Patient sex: M
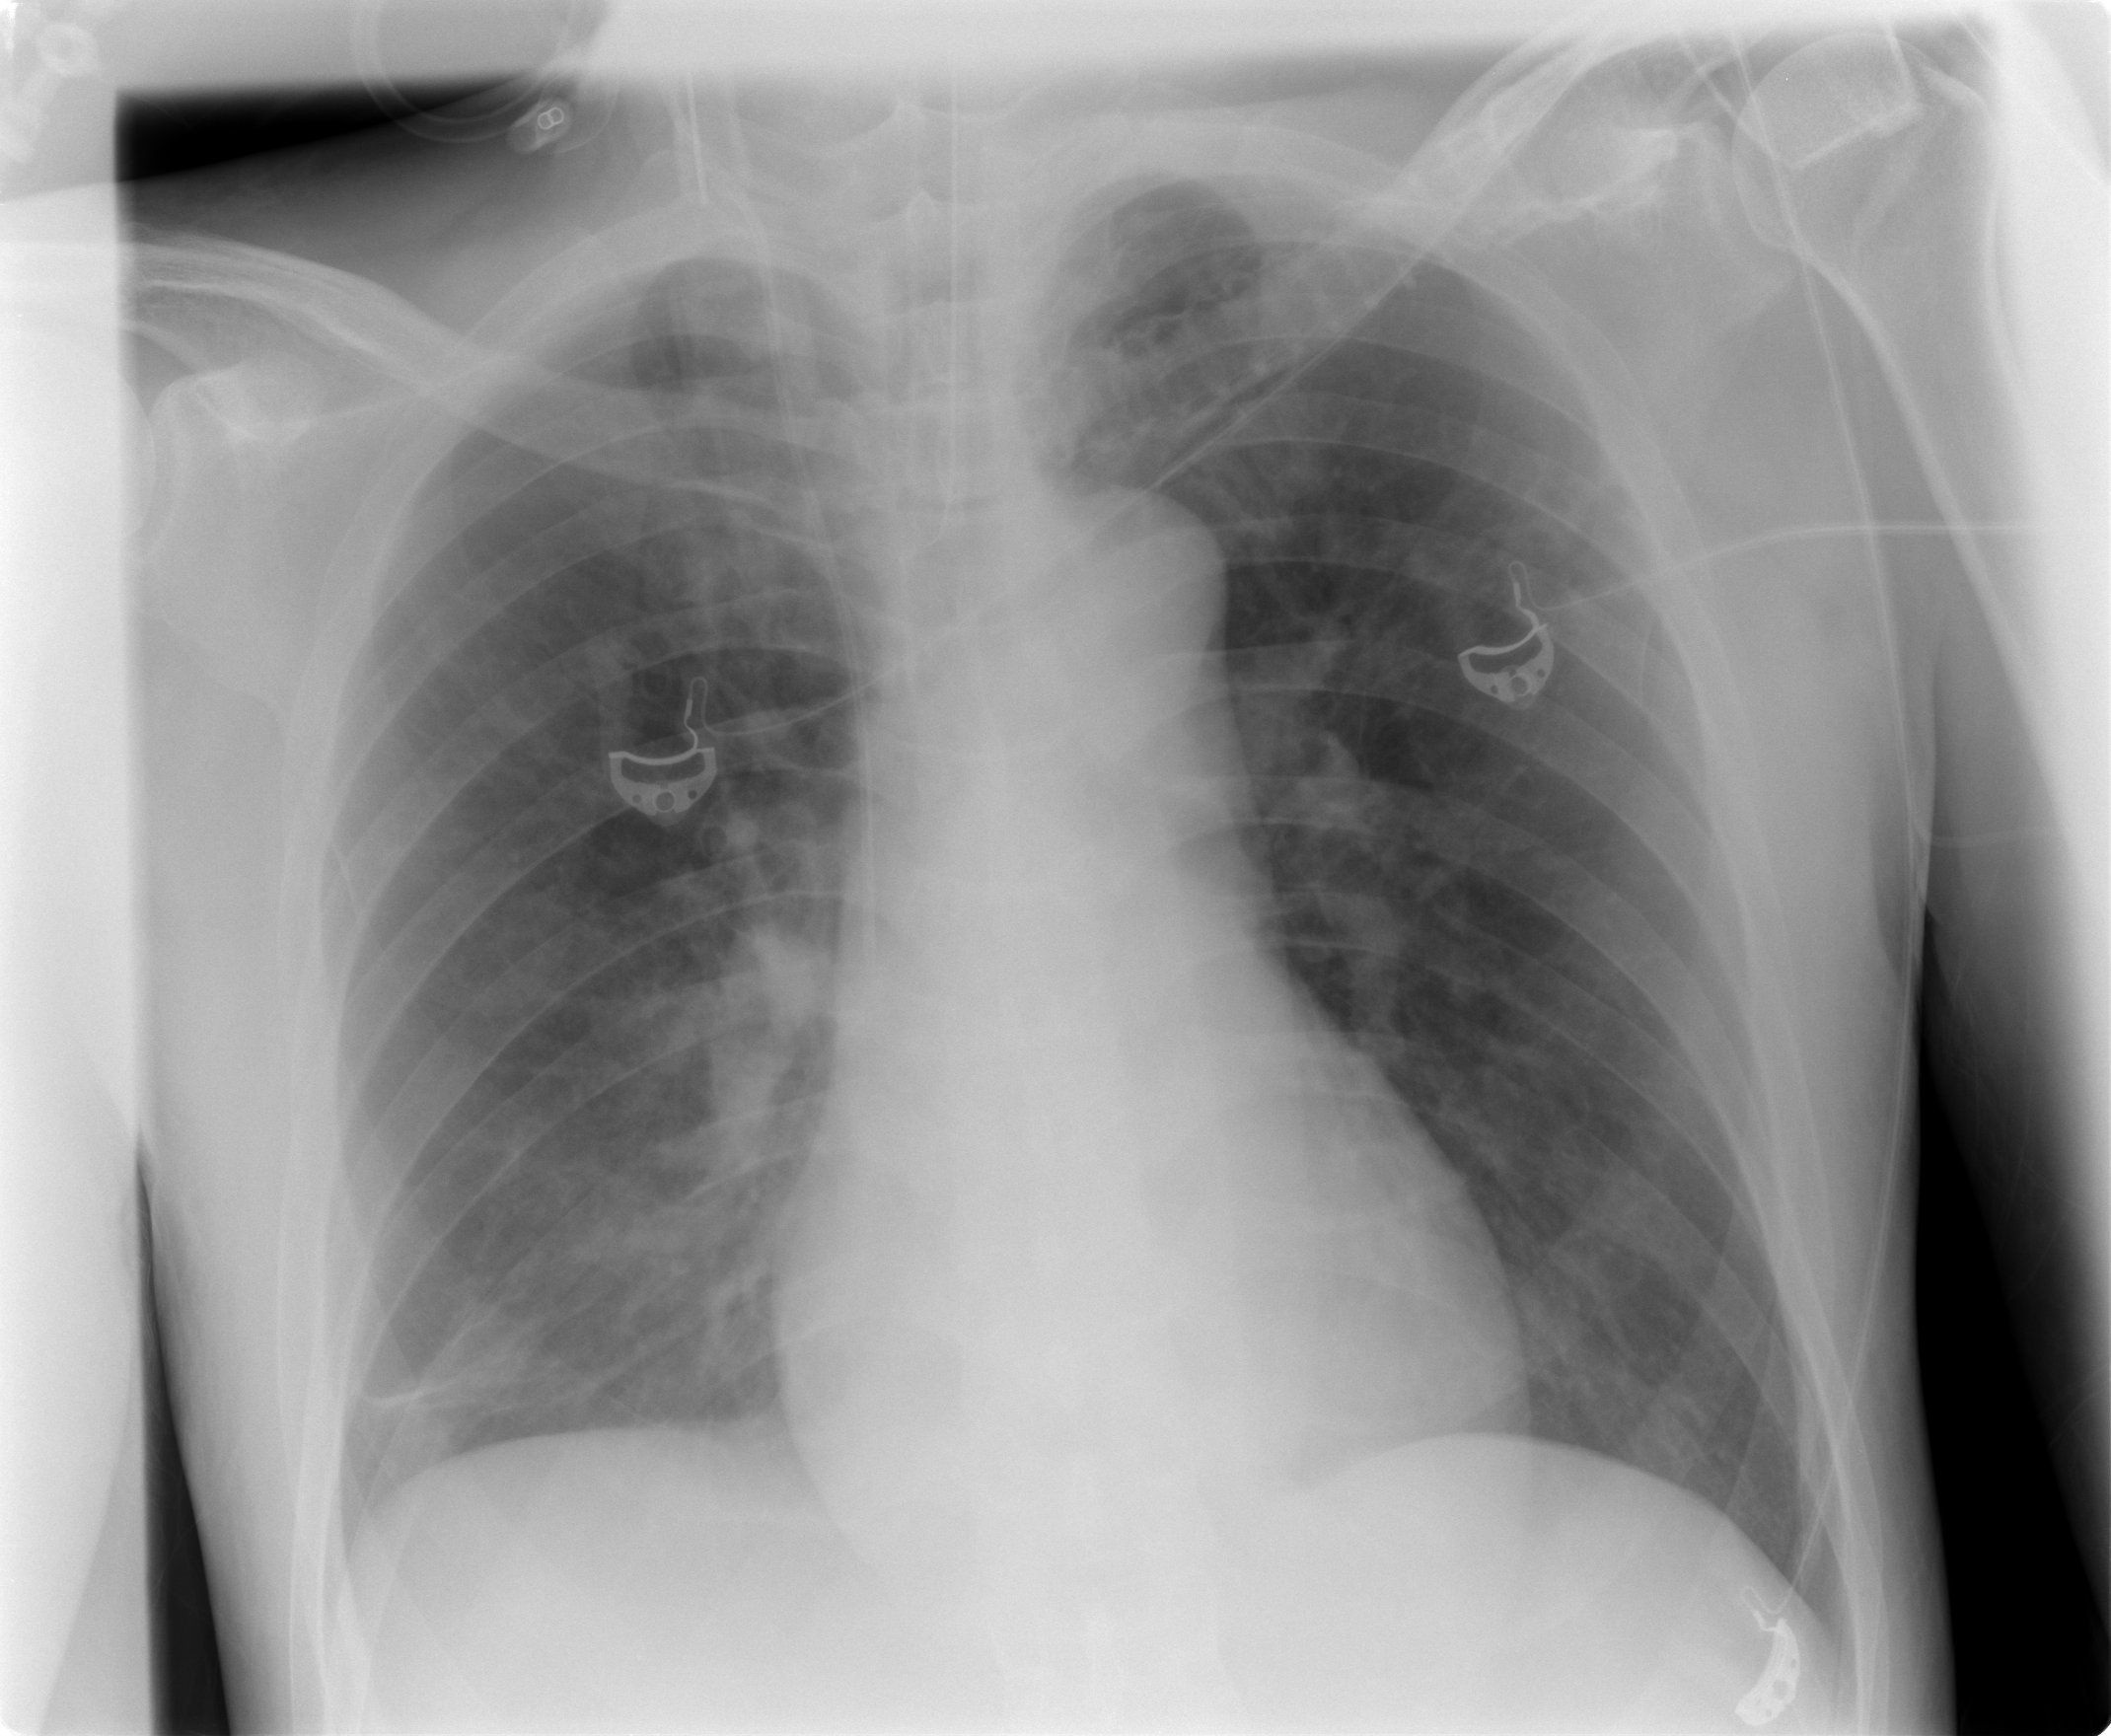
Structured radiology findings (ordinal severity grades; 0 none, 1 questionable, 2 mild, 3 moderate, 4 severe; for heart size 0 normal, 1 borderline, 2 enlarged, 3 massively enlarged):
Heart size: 0
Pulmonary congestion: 0
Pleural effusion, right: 0
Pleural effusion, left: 0
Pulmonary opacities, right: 1
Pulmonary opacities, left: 0
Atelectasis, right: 2
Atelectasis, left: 0